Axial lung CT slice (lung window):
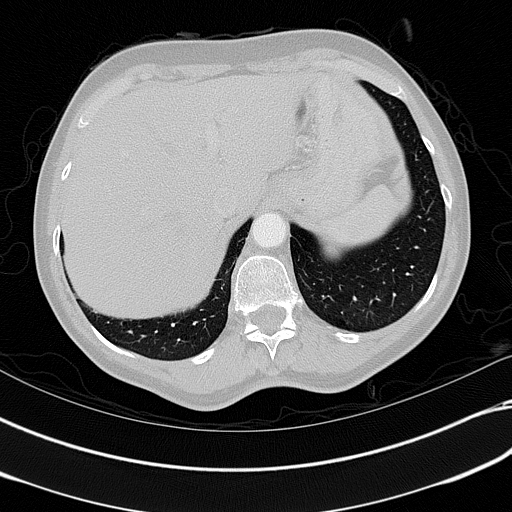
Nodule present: no